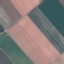
Land use / land cover: AnnualCrop